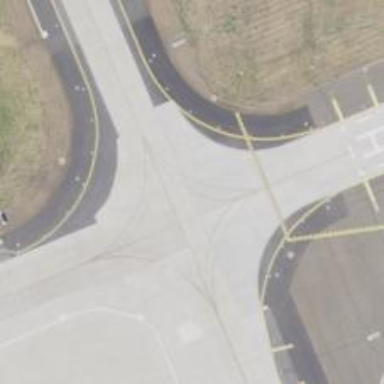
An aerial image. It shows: Image of taxiway at airport.